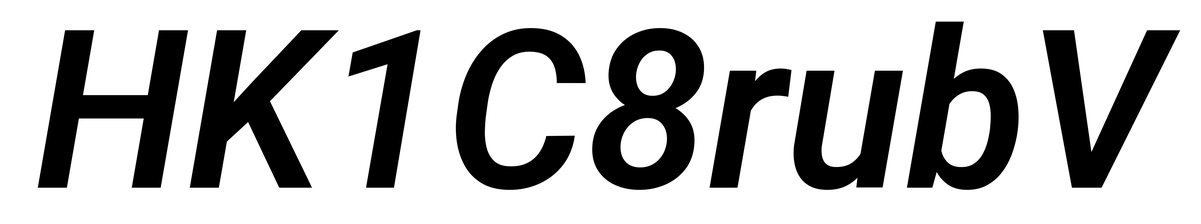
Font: Roboto-Italic_SemiBold_Italic